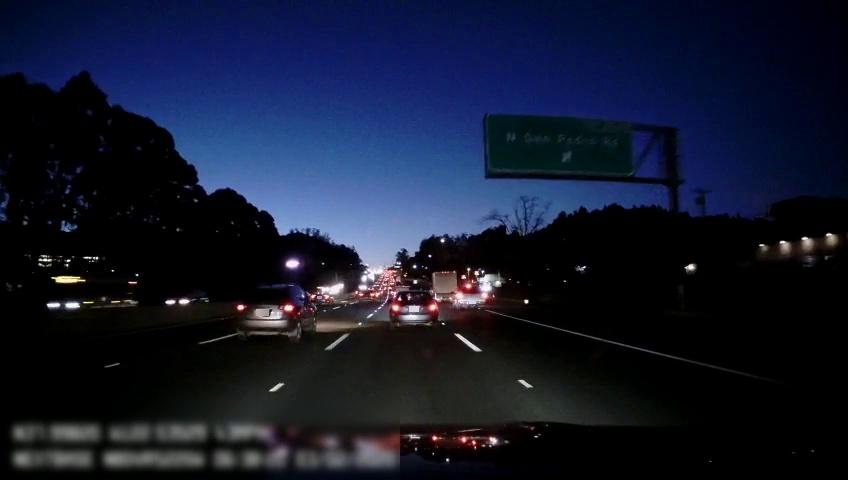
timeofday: Night
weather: Other
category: Drivable Space
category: Vehicles | Truck
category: Vehicles | Truck
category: Vehicles | SUV
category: Vehicles | SUV
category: Vehicles | Car
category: Vehicles | Car
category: Vehicles | Car
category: Vehicles | Bus
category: Vehicles | SUV
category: Lanes | Alternate Lane
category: Lanes | Alternate Lane
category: Lanes | Current Lane
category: Lanes | Current Lane
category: Lanes | Alternate Lane
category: Traffic | Signs